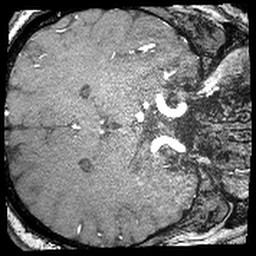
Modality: angio
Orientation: axial
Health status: ill
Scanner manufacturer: siemens
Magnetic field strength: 3 T
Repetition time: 0.022 s
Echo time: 0.00399 s